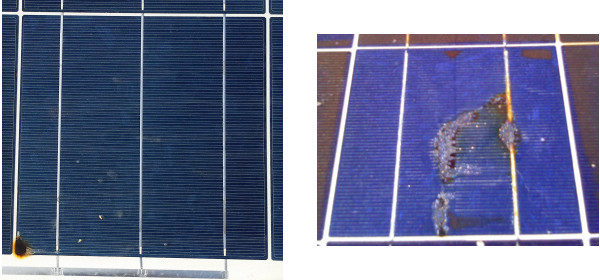
Label: Electrical-damage